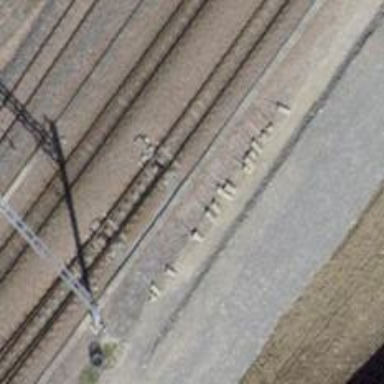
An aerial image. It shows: Railway switch.